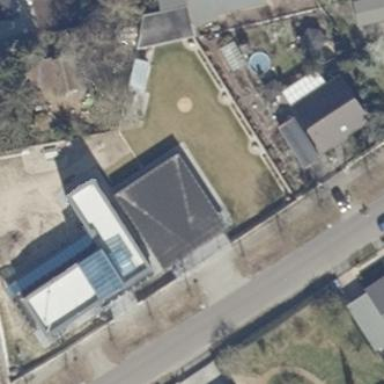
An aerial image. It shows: Carport building with flat roof.